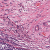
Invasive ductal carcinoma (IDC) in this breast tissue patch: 1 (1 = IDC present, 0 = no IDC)